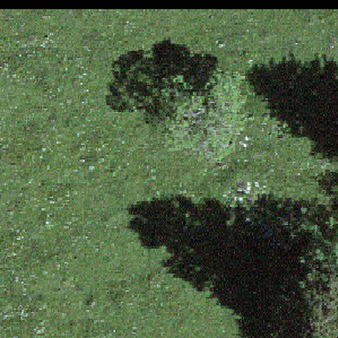
Label: other